Question: I have a 'UISearchBar' linked with a 'UISearchDisplayController' in the header of a 'UITableView' in 'iOS7'.
I set the 'UISearchBar' with the style minimal. When the 'searchdisplaycontroller' shows his table it has the behavior of the picture below. The table is scrolling above the searchbar. When I switch the style of the tableview to Prominent the table scrolls under the searchbar as expected.
Is this a bug or this behavior is expected?

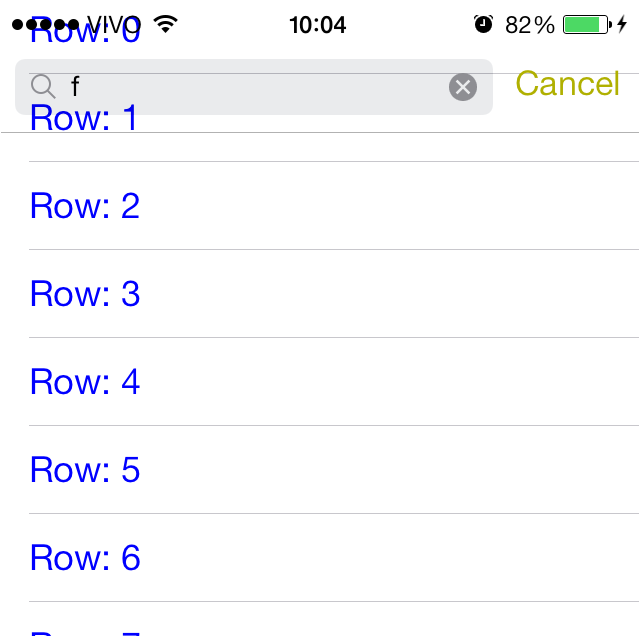
Answer: The text isn't floating above the search bar, it's going below. Minimal style doesn't provide a background so this is expected. It will, however, provide a background during activation if there is a navigation bar present (Minimal style really wants to be over either no content or blurred content).
You are free to add your own custom background if you'd like.